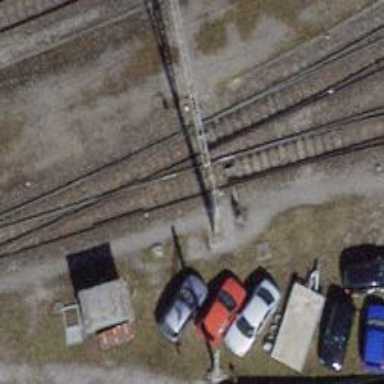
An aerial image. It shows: Railway switch.